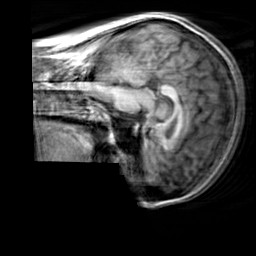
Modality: T1w
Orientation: sagittal
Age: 26
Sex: male
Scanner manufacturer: siemens
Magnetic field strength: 3 T
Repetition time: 2.3 s
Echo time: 0.00303 s